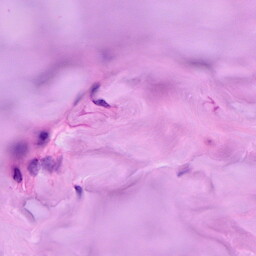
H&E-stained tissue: Breast